Question: I have kendo grid java script grouping as follows
'''
group: {
field: "ResourceName",
aggregates: [
{ field: "WeekOneUtilization", aggregate: "sum" },
{ field: "WeekTwoUtilization", aggregate: "sum" },
{ field: "WeekThreeUtilization", aggregate: "sum" },
{ field: "WeekFourUtilization", aggregate: "sum" }
]
},
aggregate: [{ field: "ProjectName", aggregate: "count" },
{ field: "WeekOneUtilization", aggregate: "sum" },
{ field: "WeekTwoUtilization", aggregate: "sum" },
{ field: "WeekThreeUtilization", aggregate: "sum" },
{ field: "WeekFourUtilization", aggregate: "sum" }]
'''
I want to get Sum of sums of four weeks
the result is as follows

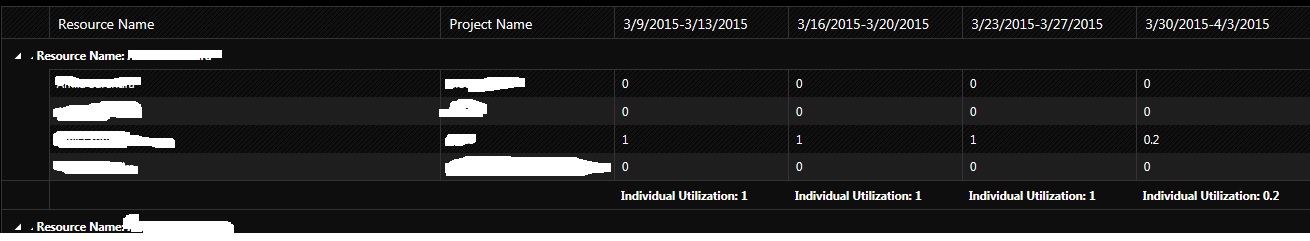
Answer: Your code is done in JavaScript so that's awesome... now you're the closest thing to god (of your grid) as you could be... so let's get to work.
1) Go to your datasource's model, and define some handy computed things there... for example.
'''
var yourDataSource = new kendo.data.DataSource({
schema:{
model: {
// Typical blah blah here
id: 'your-id-field',
fields: {
// Typical field declaration blah blah
},
// This handy function will calculate
// the sum of the 4 weeks in your row
sumOfAllWeeks: function(){
return this.get('WeekOneUtilization') +
this.get('WeekTwoUtilization') +
this.get('WeekThreeUtilization') +
this.get('WeekFourUtilization');
}
}
}
});
'''
2) Now you can just add this shiny brand new computed field into your aggregates configuration, the syntax is a bit different.
'''
{ field: "sumOfAllWeeks()", aggregate: "sum" }
'''
3) However, there is a bug (maybe its fixed now) if you want to just let kendo deal with aggregates of computed properties in your grid... he mistakenly tries to invoke your field name "sumOfAllWeeks()" as a function instead of an accumulator, unlike he does with a plain field. So in your grid, you have to use the templates as a function.
Let's illustrate this by creating a new column for your computed, in your grid, like this...
'''
// Your grid fields declaration
columns:[
// Here you may have your columns declared,
// as shown in your picture... so I save the blah blah
// Now we declare a column for your computed.
{
field: 'sumOfAllWeeks()',
aggregates: 'sum',
// This handles the group footer template
groupFooterTemplate: function(data){
return data['sumOfAllWeeks()'].sum;
},
// This handles the table footer template
footerTemplate: function(data){
return data['sumOfAllWeeks()'].sum;
}
}
]
'''